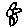
Label: flower